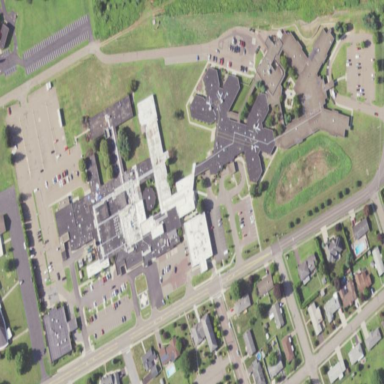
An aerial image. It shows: Hospital providing healthcare services.